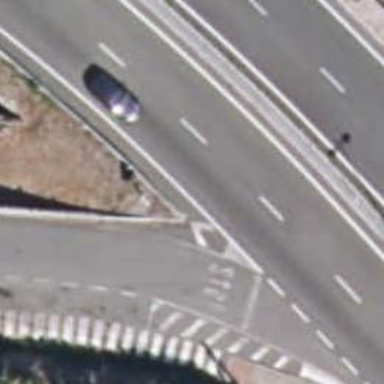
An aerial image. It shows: Stop road.